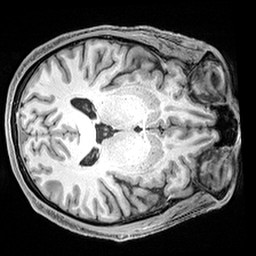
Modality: T1w
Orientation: axial
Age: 62
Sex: male
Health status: healthy
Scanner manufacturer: siemens
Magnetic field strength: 3 T
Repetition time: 2.4 s
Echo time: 0.00217 s